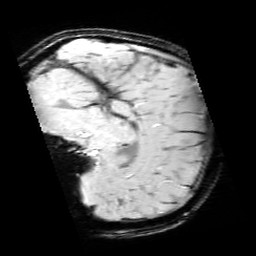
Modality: SWI
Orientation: sagittal
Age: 12
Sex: female
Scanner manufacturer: siemens
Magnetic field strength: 3 T
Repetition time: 0.027 s
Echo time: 0.02 s